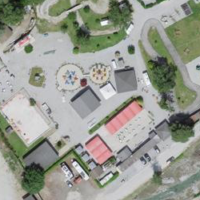
EUNIS habitat code: 55
Species observed at this site:
Prunella vulgaris
Viola tricolor
Vicia cracca
Rubus caesius